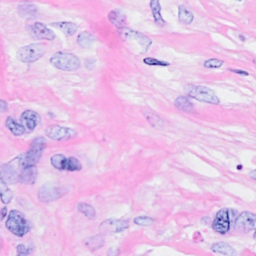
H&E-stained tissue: Breast